Question: im currently working on visualization of an evaporation experiment. I've plotted a ternary phase diagram (NaCl-Na2SO4-H2O) with and data based on . Phase boundaries (red/blue) are smoothed data points (geom_smooth_tern).
'''
> geom_smooth_tern(data=dataTernNaCl, aes(x=NaCl, y=H2O, z=Na2SO4), method = loess, se = FALSE, color = "blue")
#Dataframe
> select(dataTernNaCl, NaCl, Na2SO4, H2O)[324:329,]
# A tibble: 6 x 3
NaCl Na2SO4 H2O
<dbl> <dbl> <dbl>
1 <PHONE> 0.<PHONE> <PHONE>
2 <PHONE> 0.<PHONE> <PHONE>
3 <PHONE> 0.<PHONE> <PHONE>
4 <PHONE> 0.<PHONE> <PHONE>
5 <PHONE> 0.<PHONE> <PHONE>
6 <PHONE> 0.<PHONE> <PHONE>
'''
Given that phase diagram, I want to visualize the evaporation path (reduction of H2O) from a certain point P1 (based on experimental data).
Straight reduction of H2O is perfectly describable as a line between 2 points. Im using geom_segment.
I need to find the intersection of the evaporation line with the phase boundaries to finally draw the line from P1 to the point of intersection.

Greetings, Christian
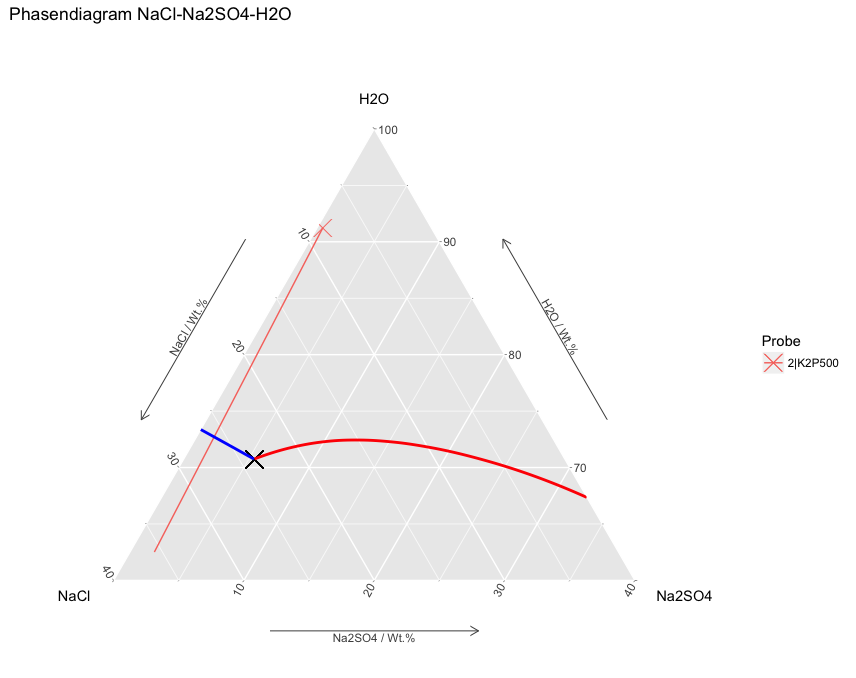
Answer: Based on @Onyambu advise:
key was to limit optimise() inside the range of the data im giving to the model for the blue line (modelPhaseboundaryNaCl).
'''
#function evaporation line between from starting point | input = NaCl
funEvapLine = function(x){
y <- messwerteTern
m <- (y$Ausgang_Na2SO4Ende-y$Ausgang_Na2SO4)/(y$Ausgang_NaClEnde-y$Ausgang_NaCl)
n <- y$Ausgang_Na2SO4/(y$Ausgang_NaCl * m)
m*x+n-1
}
#function NaCl phase boundary | only works in NaCl range | input = NaCl
modelPhaseBoundaryNaCl <- loess(Na2SO4 ~ NaCl, data=dataTernNaCl)
funNaClBorder <- function(x)predict(modelPhaseBoundaryNaCl, data.frame(NaCl = x))
#function Intersection EvapLine and NaCl phase boundary | input = NaCl | output = NaCl
NaClmin <- min(dataTernNaCl$NaCl)
NaClmax <- max(dataTernNaCl$NaCl)
g <- function(x)(funNaClBorder(x) - funEvapLine(x))
intersectionNaCl <- optimise(function(x)abs(g(x)), c(NaClmin,NaClmax))$min
intersectionNa2SO4 <- funEvapLine(intersectionNa2SO4)
intersectionH2O <- 1-(intersectionNaCl+intersectionNa2SO4)
'''
<URL>